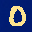
Label: 0